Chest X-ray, PA view. Patient: 45 years old, sex M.
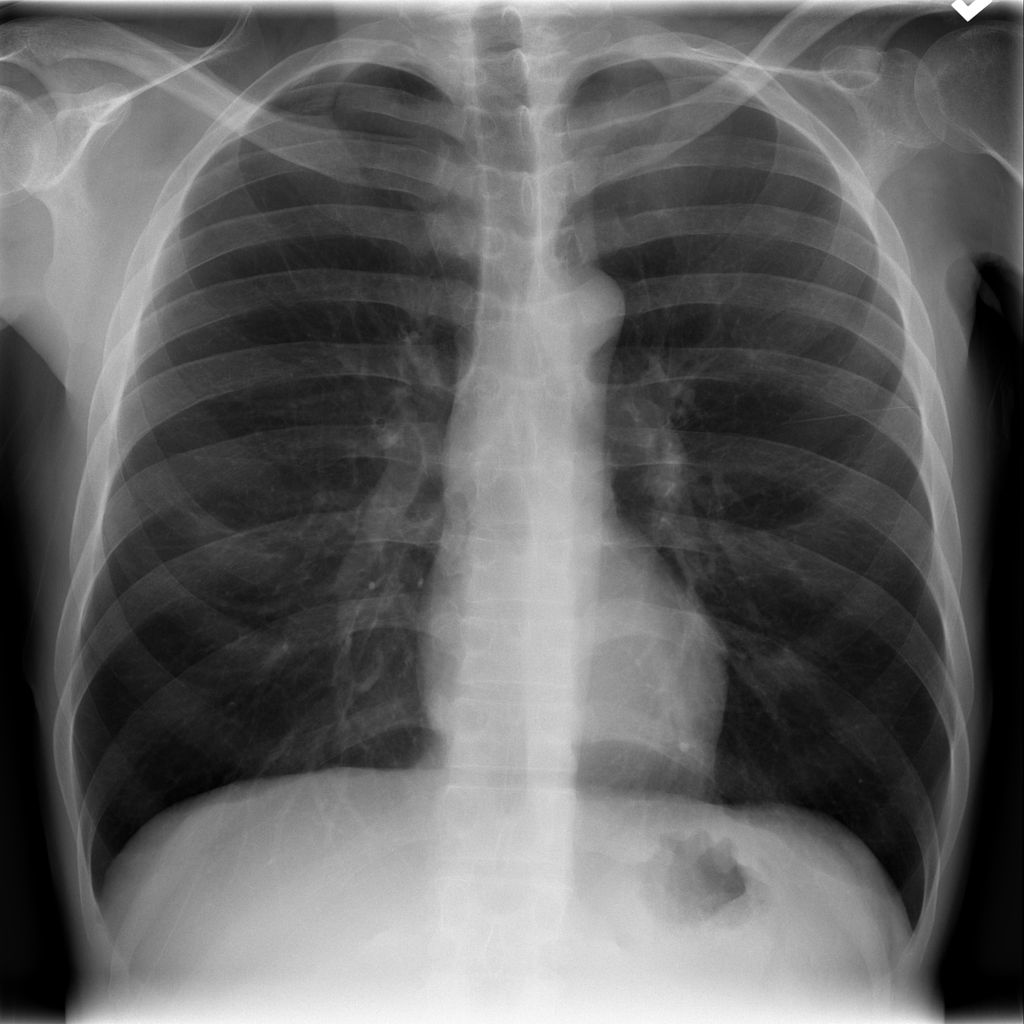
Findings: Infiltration